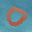
Label: 0